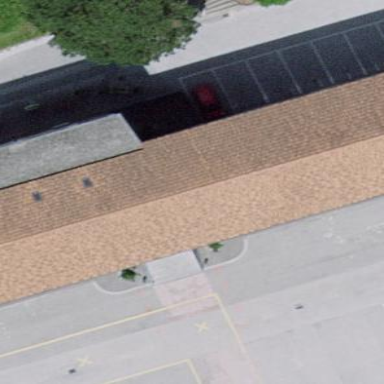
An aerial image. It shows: School building.